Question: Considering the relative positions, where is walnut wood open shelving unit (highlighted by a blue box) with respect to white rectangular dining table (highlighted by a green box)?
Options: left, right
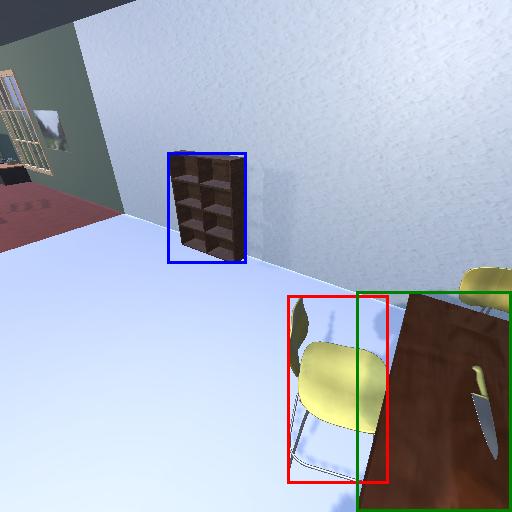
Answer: left